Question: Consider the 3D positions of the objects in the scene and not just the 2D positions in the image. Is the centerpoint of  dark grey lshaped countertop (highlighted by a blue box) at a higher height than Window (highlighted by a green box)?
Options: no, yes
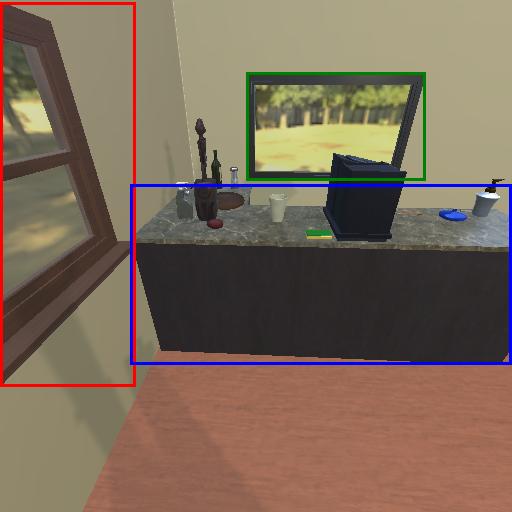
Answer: no